Question: I just want to make a label and text field and search icon which all are horizontal as shown but search icon is not displayed and it is not displayed horizontally.
Here is my fiddle <URL>
'''
<div data-role="content">
<label class="searchLable">suchtest</label>
<input type="text" class="inputSearch_h">
<div class="icon-search icon-search_h" data-icon="search"></div>
</div>
'''

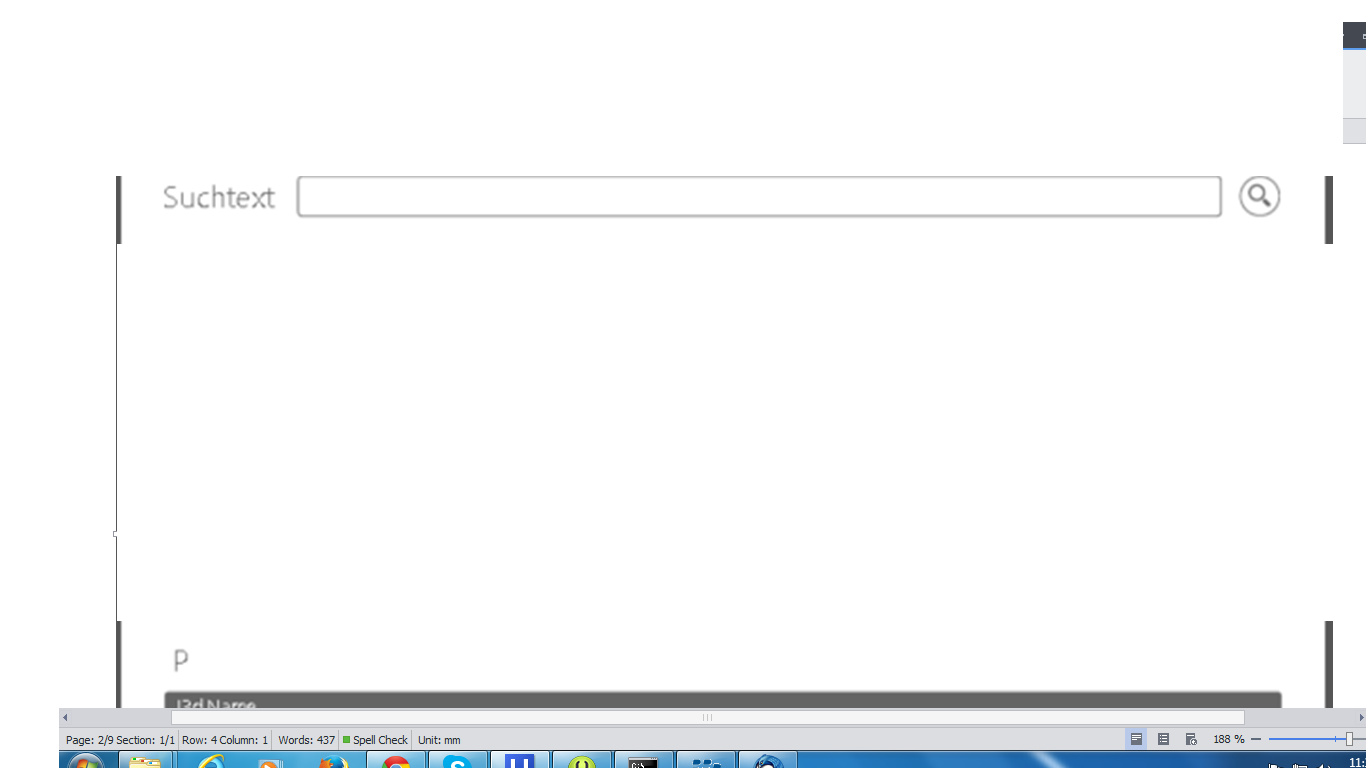
Answer: jQuery Mobile realllllly wants you to do it their way. You'll need to write some custom html/css to get what you want because inputs are (by default) wrapped in divs that span the width of the page.
You'll need to experiment with the widths for your own app but this should get you started.
HTML:
'''
<div data-role="content">
<div class="wrap">
<label class="searchLable">suchtest</label>
<input type="text" class="inputSearch_h" />
<span class="ui-icon ui-icon-search ui-icon-shadow"></span>
</div>
<label for="search-basic">The jQuery Mobile Way:</label>
<input type="search" name="search" id="searc-basic" value="" />
</div>
'''
CSS:
'''
.wrap {
margin-bottom: 1em;
overflow: hidden;
}
.wrap label, .wrap .ui-input-text, .wrap .ui-input-text+span {
display: block;
float: left;
}
.wrap label {
line-height: 3em;
text-transform: uppercase;
width: 20%;
}
.wrap .ui-input-text {
width: 70%;
}
.wrap .ui-input-text+span {
margin-top: 1.4em;
margin-left: 5px;
}
'''
Missed your inline label the first time
Here's an updated <URL>